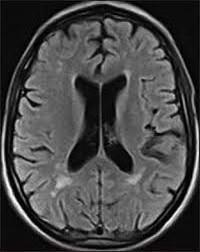
Label: notumor